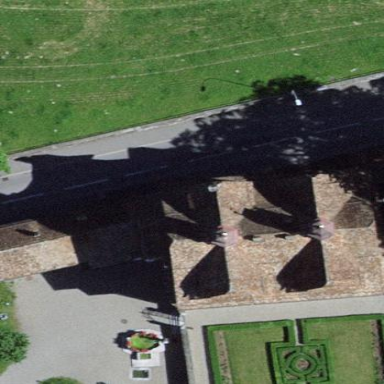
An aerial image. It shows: Manor castle building with historic background.